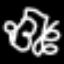
Label: squiggle